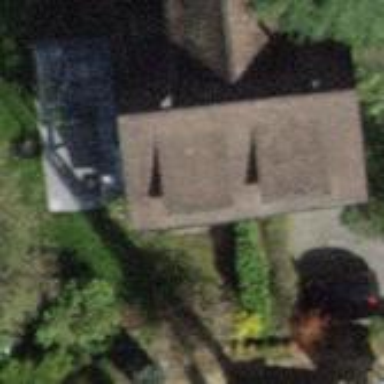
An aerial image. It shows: Detached building.